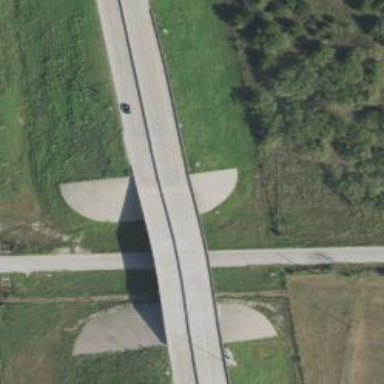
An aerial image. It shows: Bridge on motorway expressway.